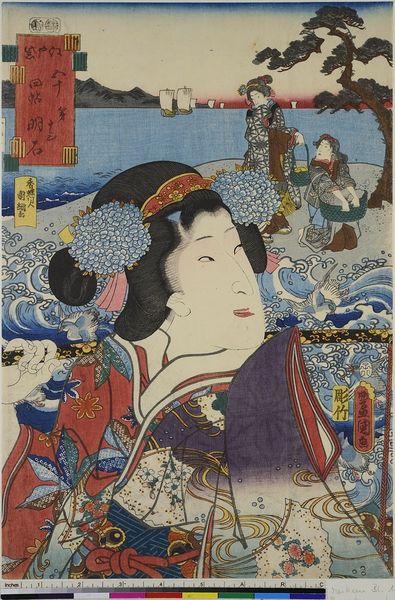
Titel: Der Schauspieler Bando Shuka I in Akashi, Blatt 13 aus der Serie: Die 54 Blätter des Edo Violett
Künstler: Utagawa Kunisada
Standort: Hamburg
Institution: Museum für Kunst und Gewerbe Hamburg
Schlagwörter: baum, blau, blätter, hand, meer, vogel, menschen, rot, teppich, wand, schüssel, haare, theater, holzschnitt, japan, schiffe, segelboot, wellen, segelschiff, berge, sonnenuntergang, haarband, floral, korb, geisha, druckgraphik, druckgrafik, literatur, spatz, sad, balu, zeit, schauspieler, farbholzschnitt, happy, schauspielerin, kimono, anger, kabuki, edo, reproduktionen, mad, druckerzeugnisse, contempt, vögel, segeljacht, segelyacht, küste, theateraufführung, ukiyo, genji, feel